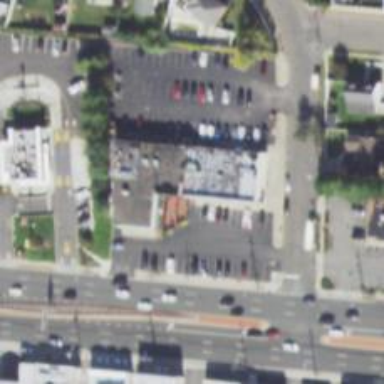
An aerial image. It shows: Veterinary facility.